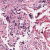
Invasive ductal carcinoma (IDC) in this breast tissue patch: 1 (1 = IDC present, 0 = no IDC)